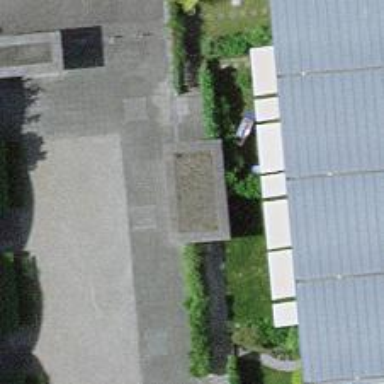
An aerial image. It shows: Bicycle parking area.